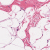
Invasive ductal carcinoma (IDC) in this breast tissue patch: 0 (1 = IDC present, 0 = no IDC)